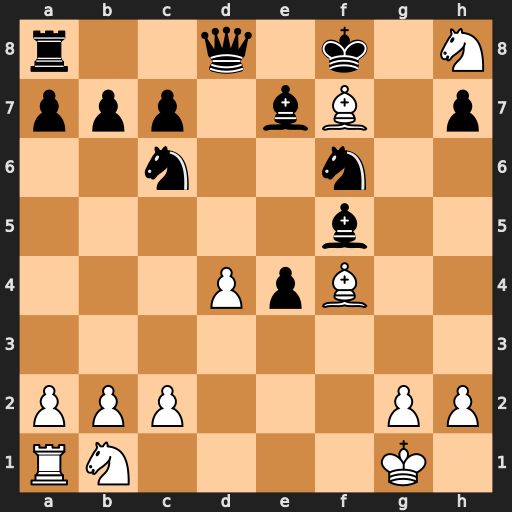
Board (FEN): r2q1k1N/ppp1bB1p/2n2n2/5b2/3PpB2/8/PPP3PP/RN4K1
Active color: w
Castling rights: -
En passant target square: -
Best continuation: Bh6#